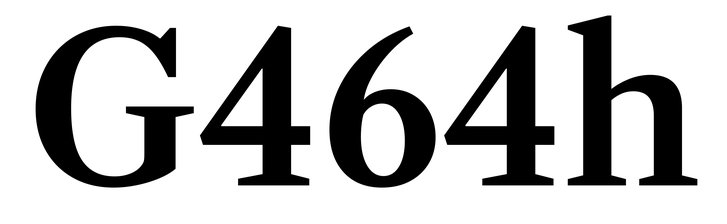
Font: LibreCaslonText_SemiBold